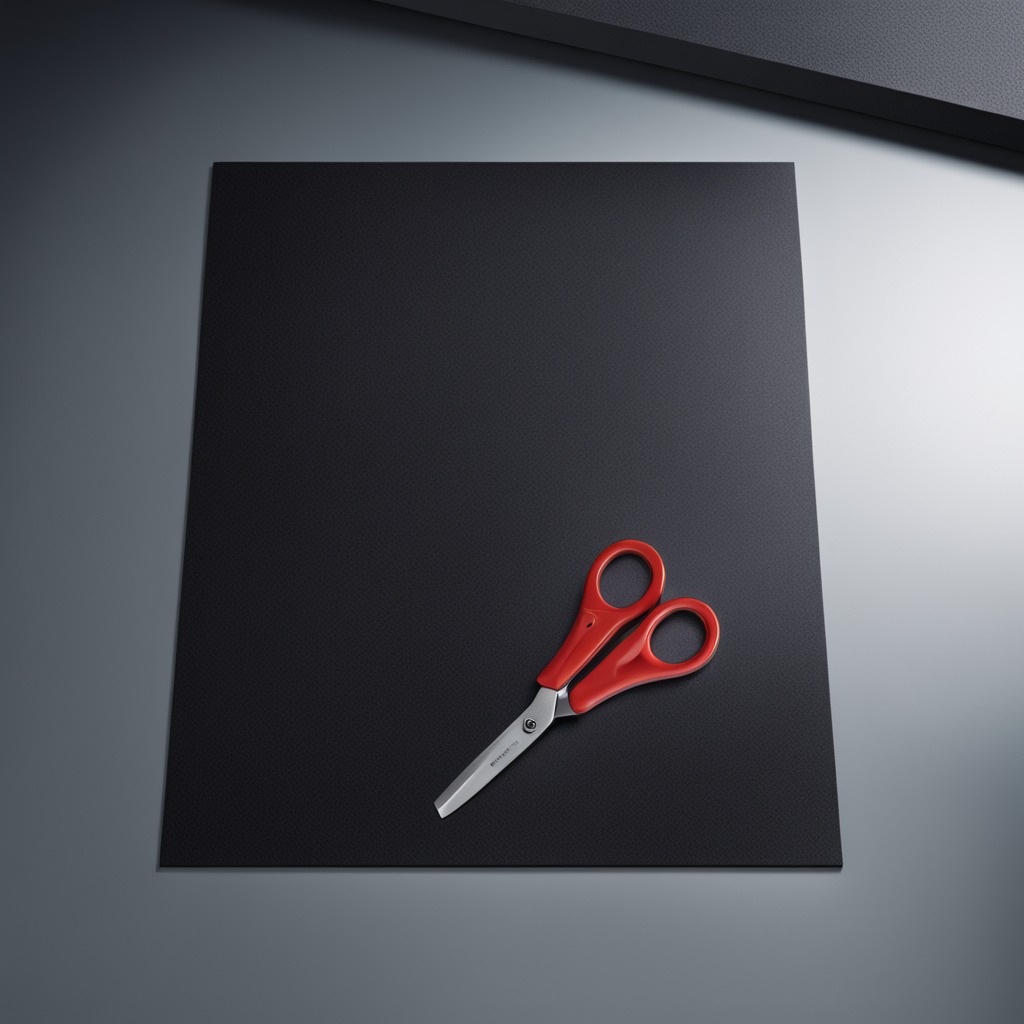
A scissor lies on the clean granite tabletop covered with a black rubber mat inside a workshop under bright overhead lighting crisp shadows high clarity worn but beneath the mat.